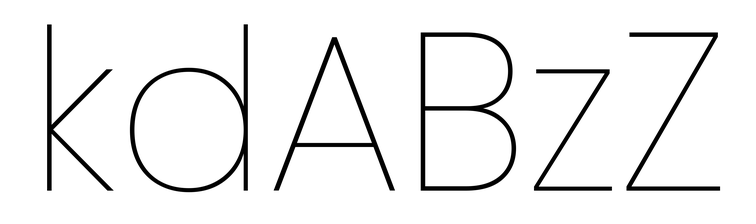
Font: Poppins-Thin